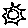
Label: sun